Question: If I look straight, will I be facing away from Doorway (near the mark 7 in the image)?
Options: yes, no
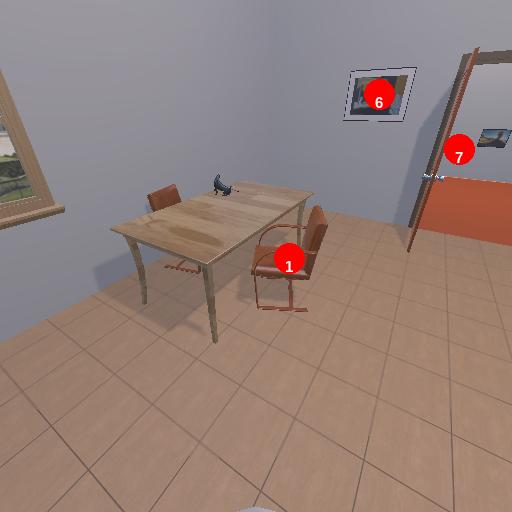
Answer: yes